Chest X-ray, PA view. Patient: 24 years old, sex F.
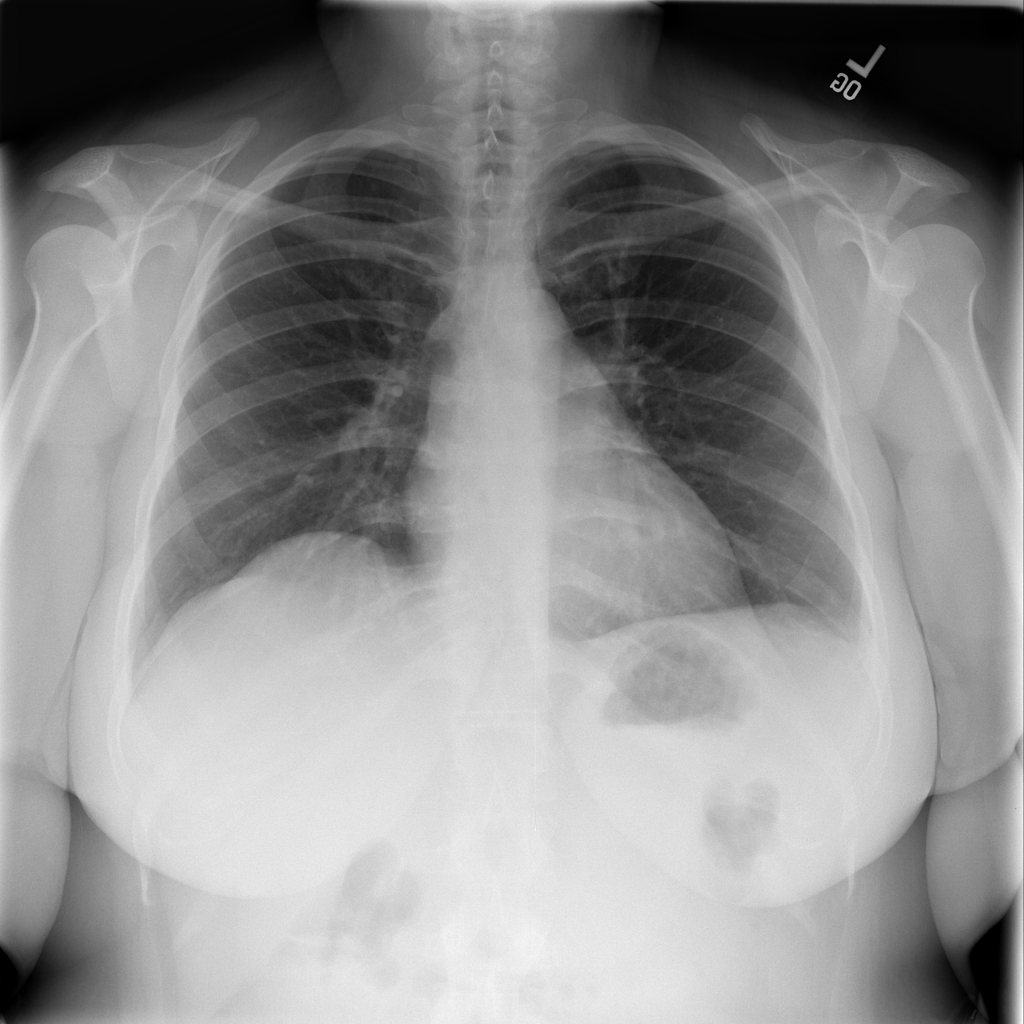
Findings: No Finding